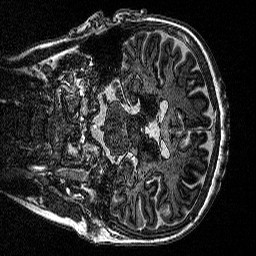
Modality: MP2RAGE
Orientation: coronal
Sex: female
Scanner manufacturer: siemens
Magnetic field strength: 3 T
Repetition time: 5 s
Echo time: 0.00292 s